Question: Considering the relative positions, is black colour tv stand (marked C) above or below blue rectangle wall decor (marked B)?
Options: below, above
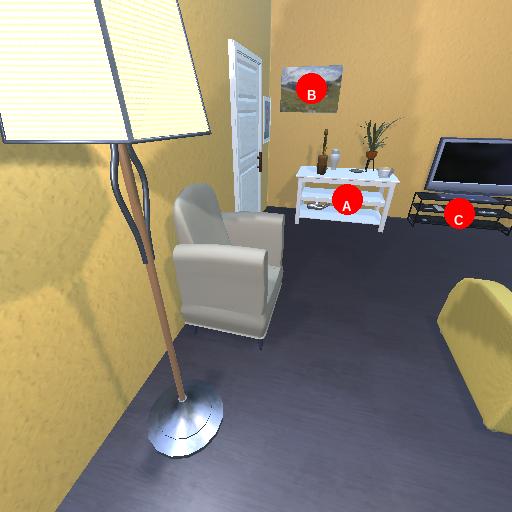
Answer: below